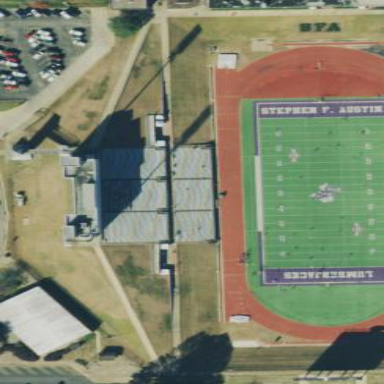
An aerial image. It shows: Grandstand for American football matches.